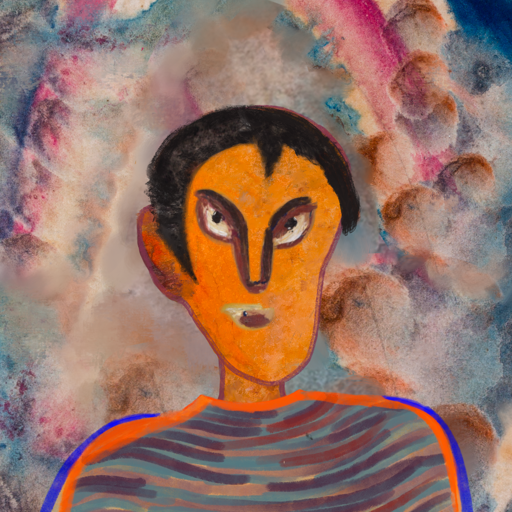
Background: Rupkatha, Head And Neck Front: Hypocrite, Face Front: After_Raid, Bust: Experience, Hair Front: Roy_Bahadur, Head Accessory: Blank, Second Necklace: Blank, Necklace: Blank, Baby: Blank